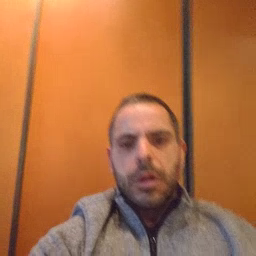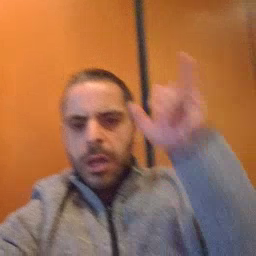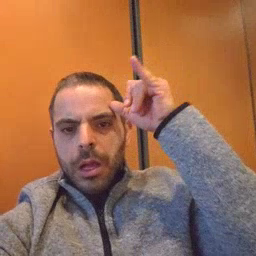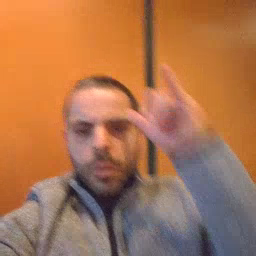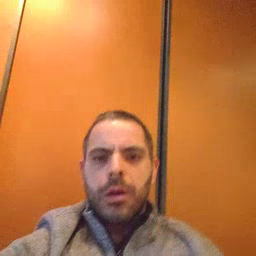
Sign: cow